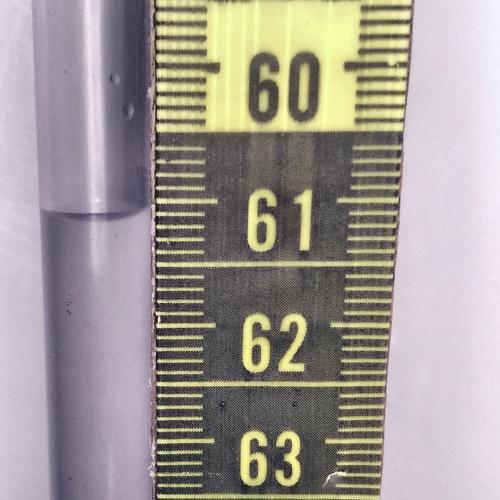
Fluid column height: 61.1 cm